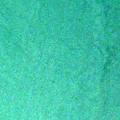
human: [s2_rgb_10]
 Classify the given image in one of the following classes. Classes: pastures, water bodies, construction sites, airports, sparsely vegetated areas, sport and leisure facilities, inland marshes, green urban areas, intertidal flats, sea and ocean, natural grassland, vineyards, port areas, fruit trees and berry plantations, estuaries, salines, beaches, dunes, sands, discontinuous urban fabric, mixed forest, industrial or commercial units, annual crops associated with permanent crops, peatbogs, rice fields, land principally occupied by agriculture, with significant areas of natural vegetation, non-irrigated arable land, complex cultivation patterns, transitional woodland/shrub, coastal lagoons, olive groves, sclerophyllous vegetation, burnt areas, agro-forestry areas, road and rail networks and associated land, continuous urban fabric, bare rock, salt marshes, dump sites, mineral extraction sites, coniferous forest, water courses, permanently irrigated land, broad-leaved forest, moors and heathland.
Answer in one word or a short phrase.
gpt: sea and ocean